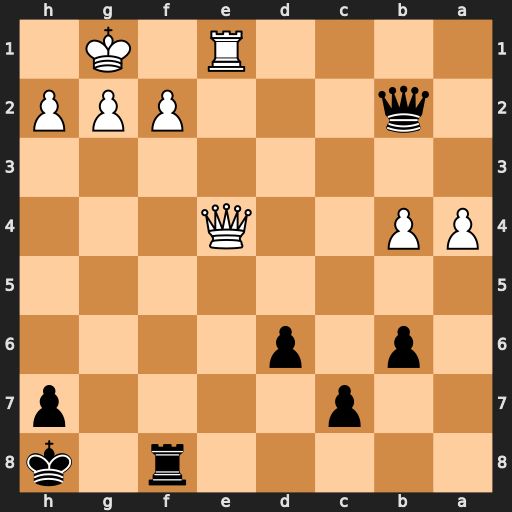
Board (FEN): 5r1k/2p4p/1p1p4/8/PP2Q3/8/1q3PPP/4R1K1
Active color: b
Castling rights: -
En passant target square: -
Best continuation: Qxf2+ Kh1 Qf1+ Rxf1 Rxf1#